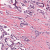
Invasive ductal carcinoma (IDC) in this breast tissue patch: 1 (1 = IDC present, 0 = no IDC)